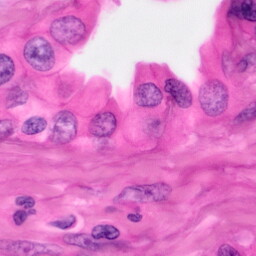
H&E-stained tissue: Pancreatic